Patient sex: M
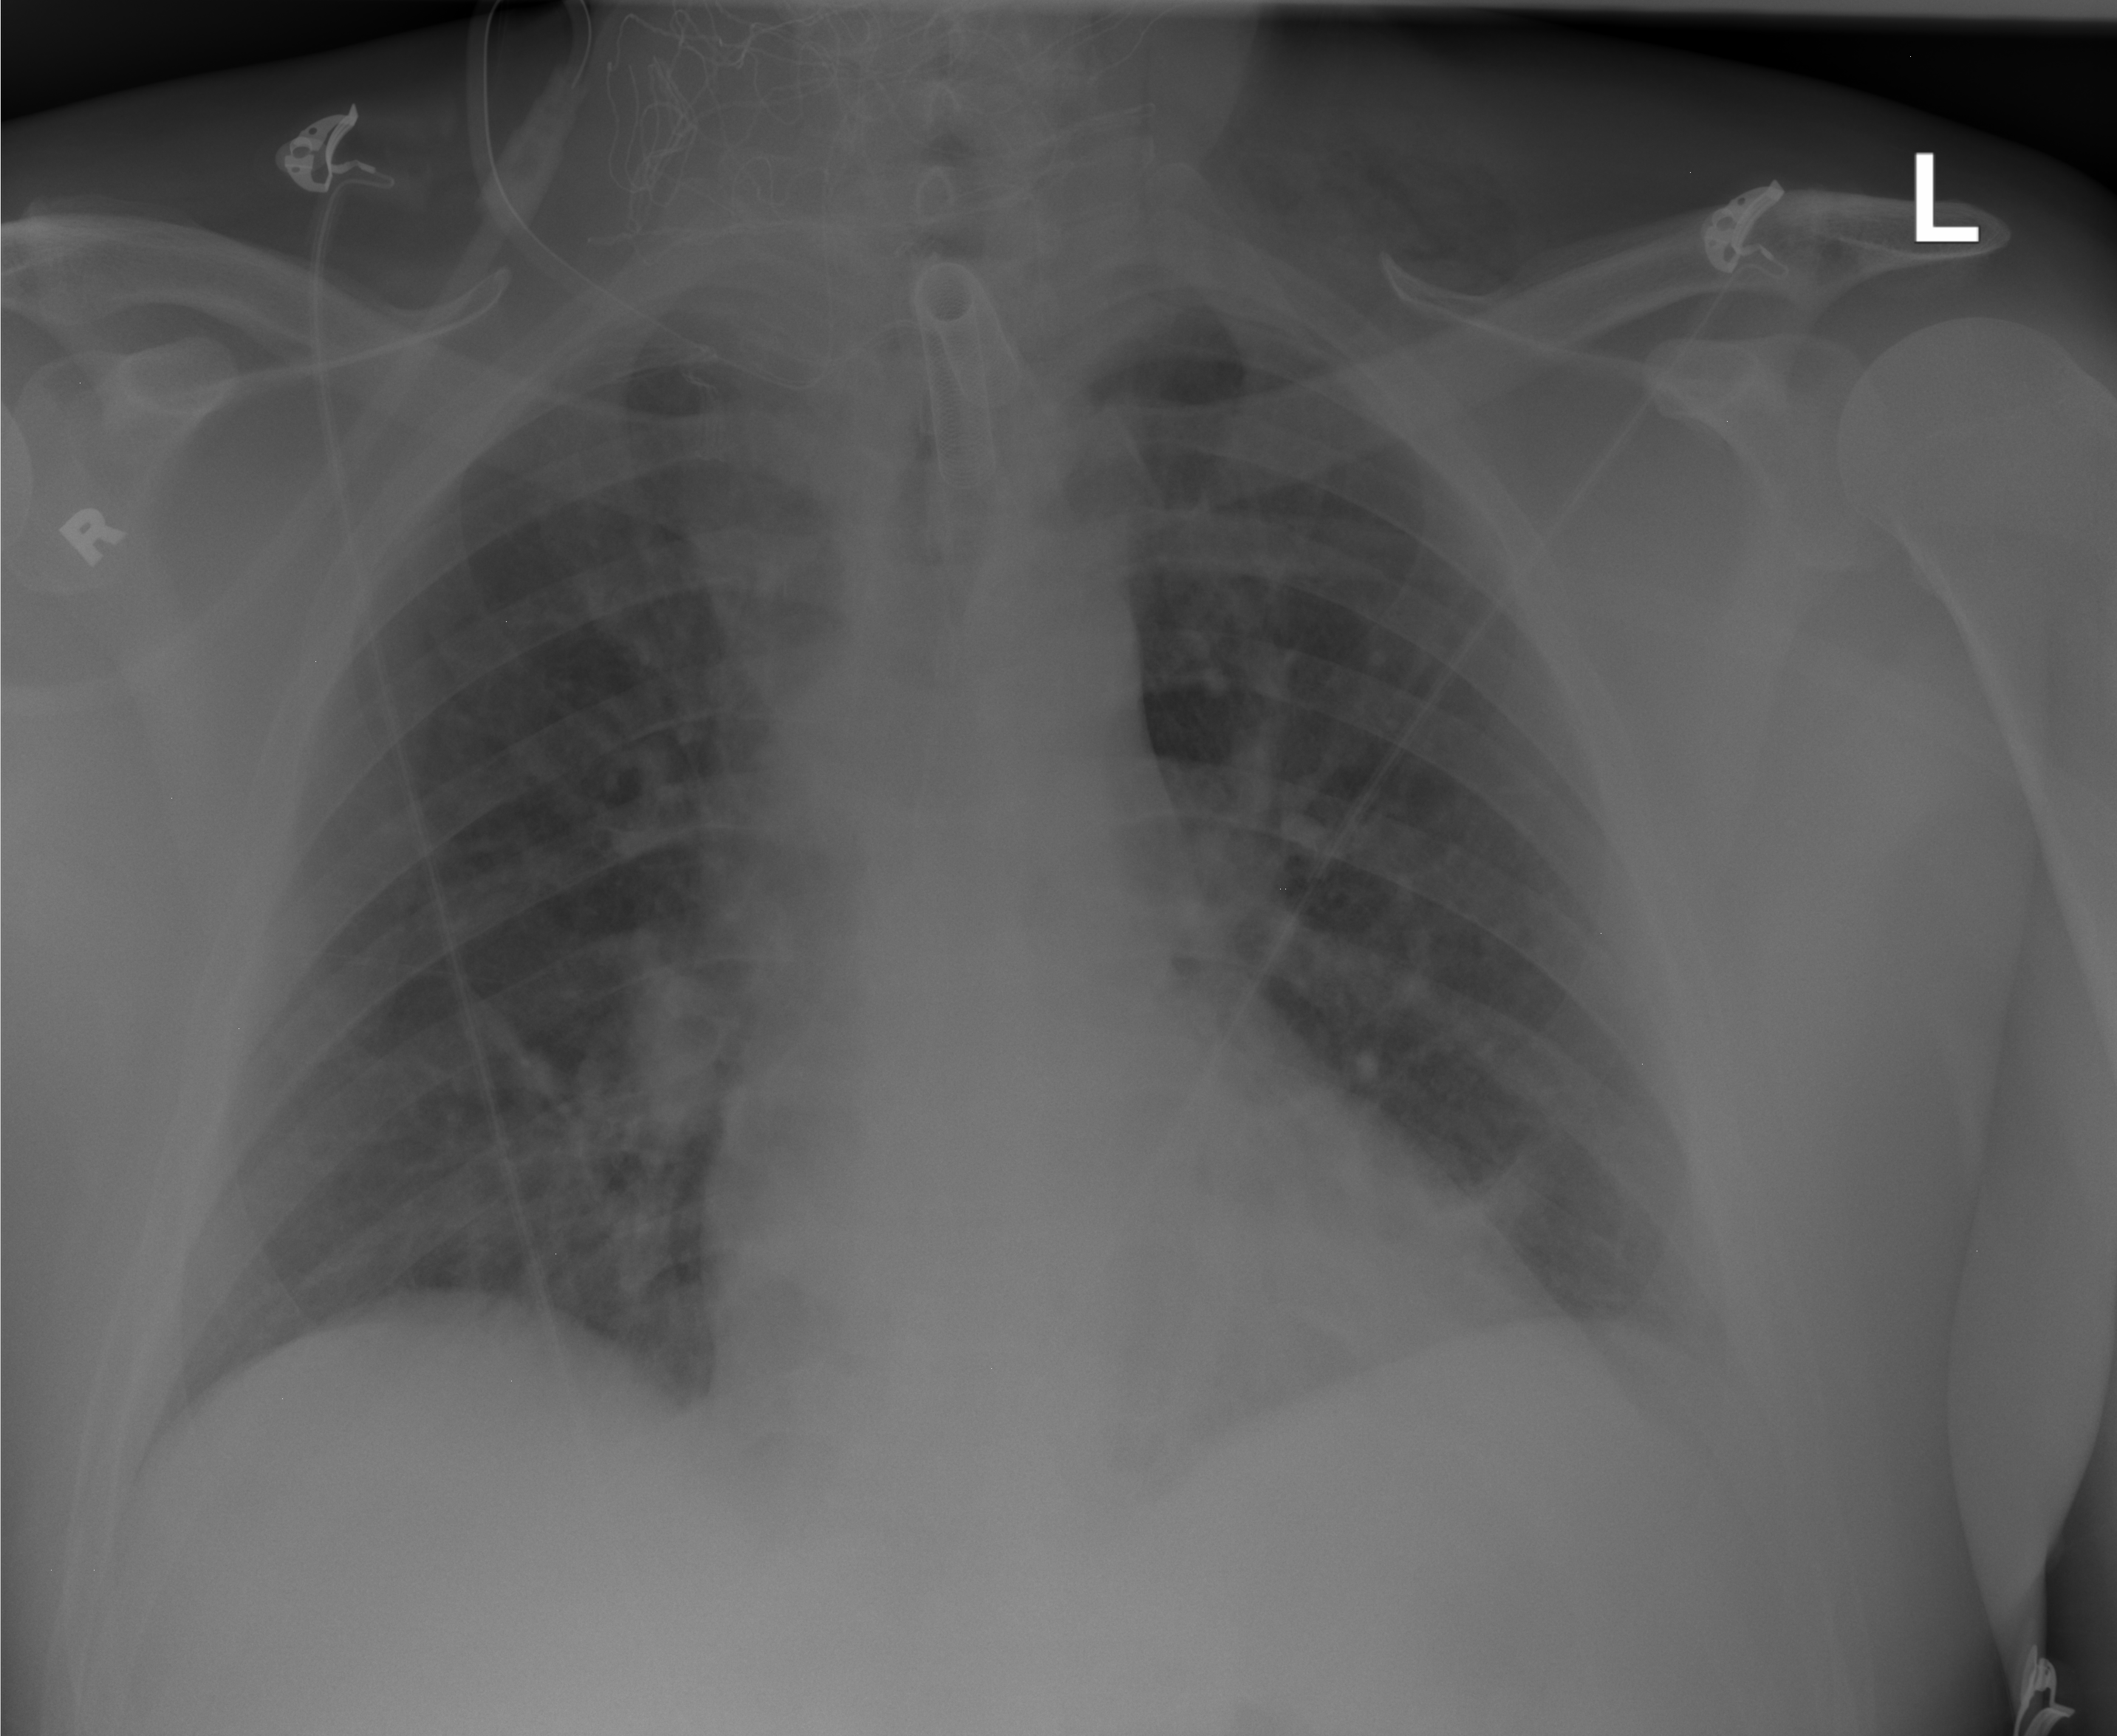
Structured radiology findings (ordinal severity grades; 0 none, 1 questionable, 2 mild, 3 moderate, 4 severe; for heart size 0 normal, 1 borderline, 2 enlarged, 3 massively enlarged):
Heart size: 0
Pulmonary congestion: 0
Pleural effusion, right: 0
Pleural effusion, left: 0
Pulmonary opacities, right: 0
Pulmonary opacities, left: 0
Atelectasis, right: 2
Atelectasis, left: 1